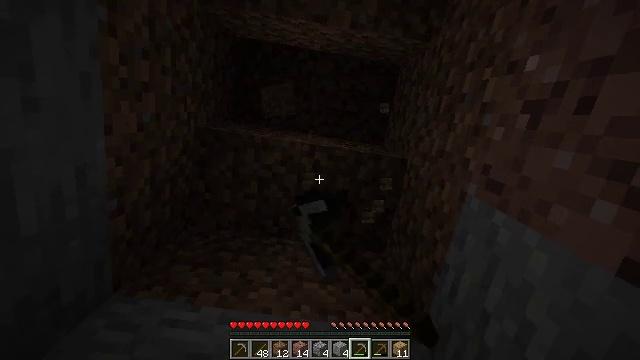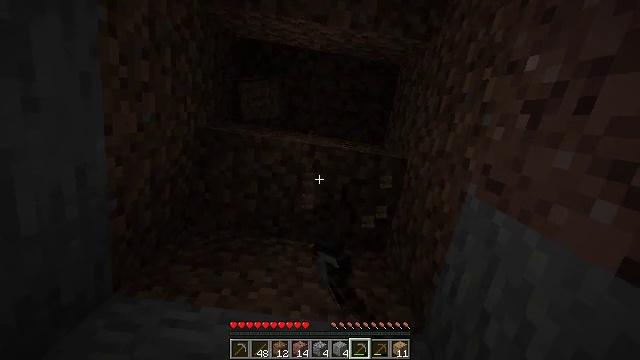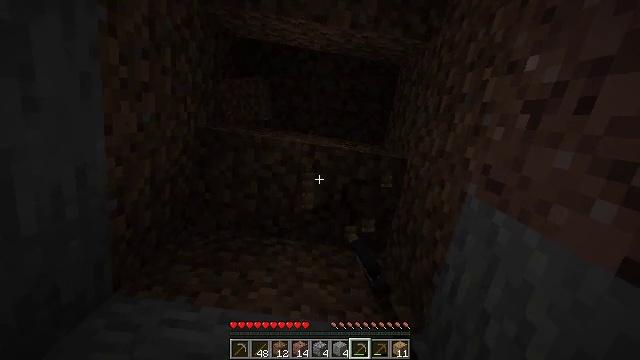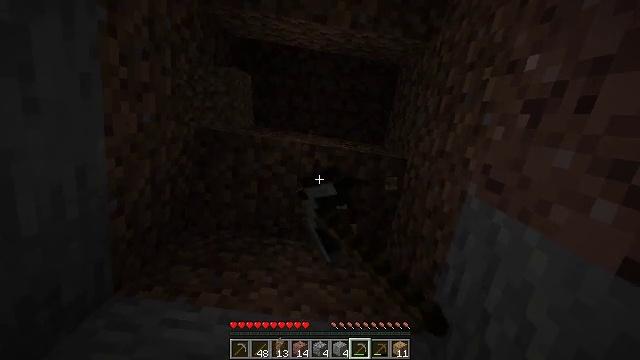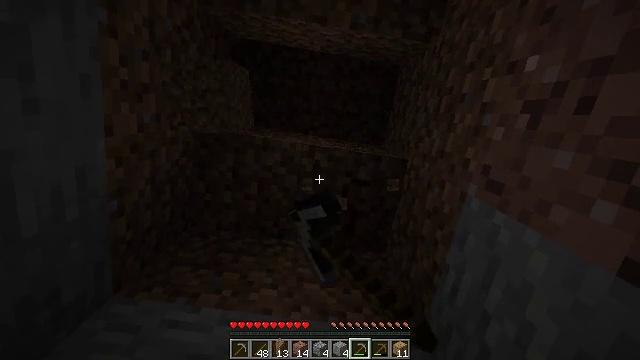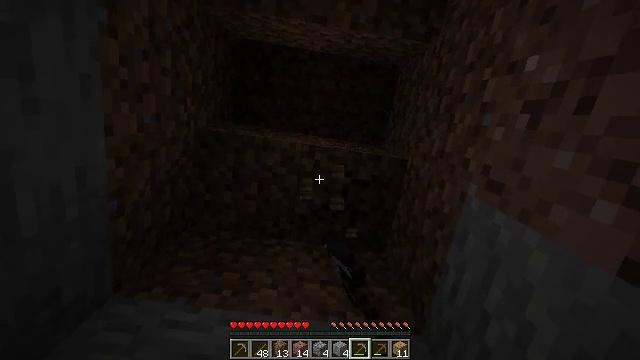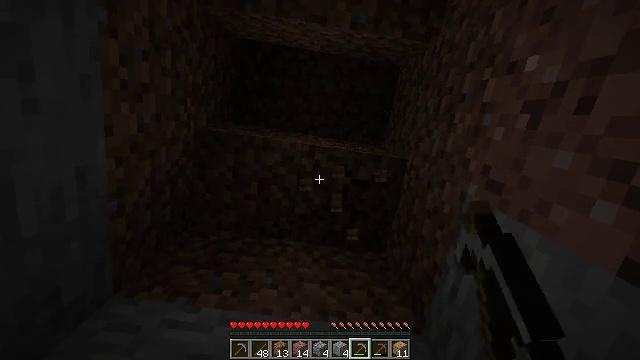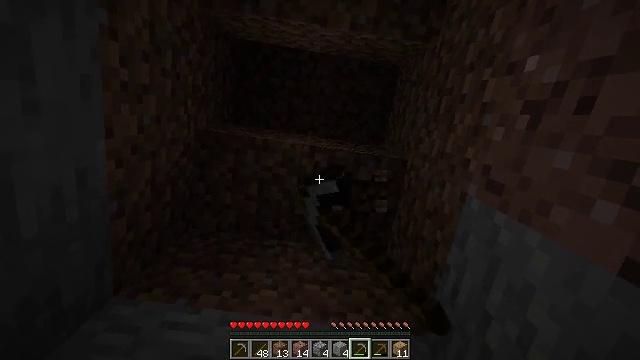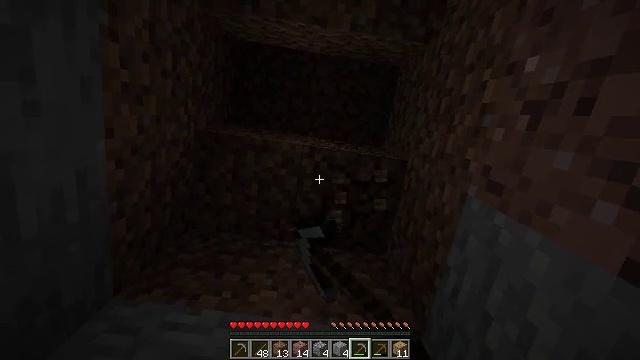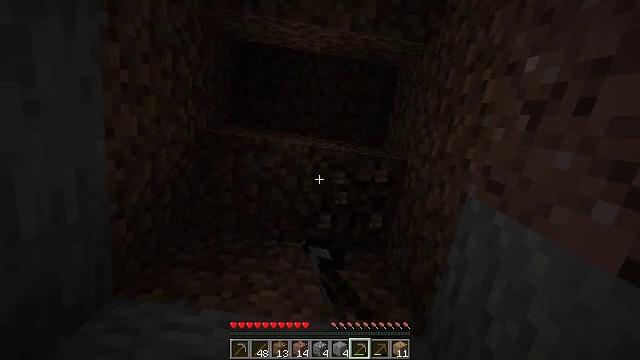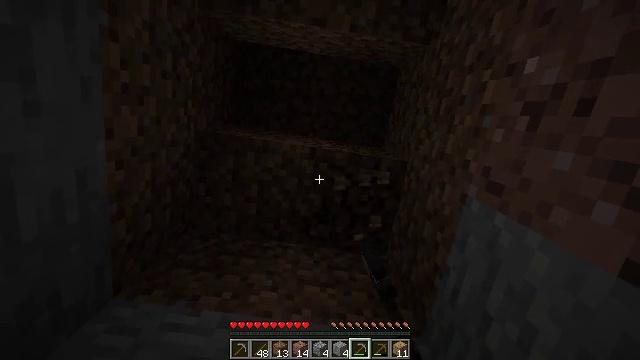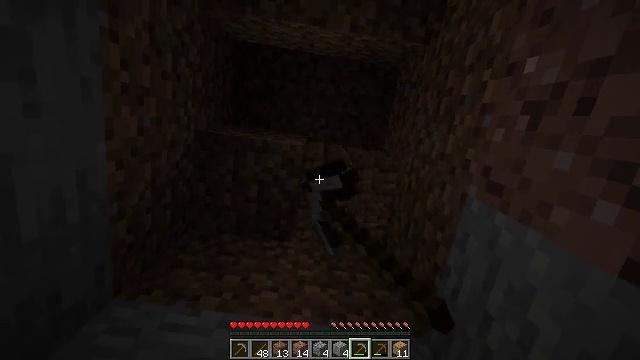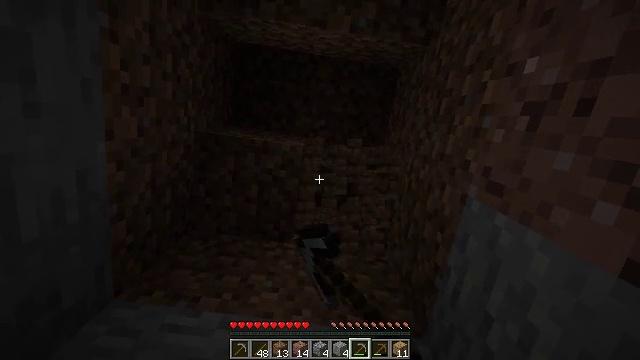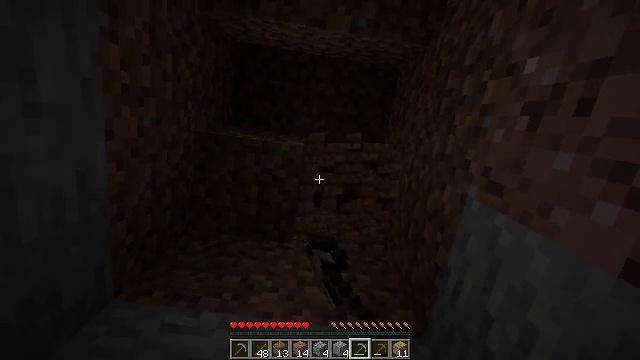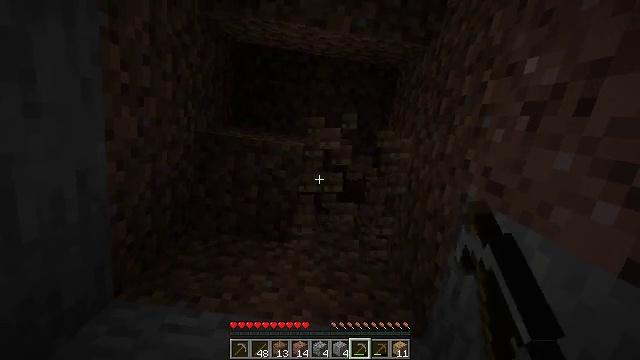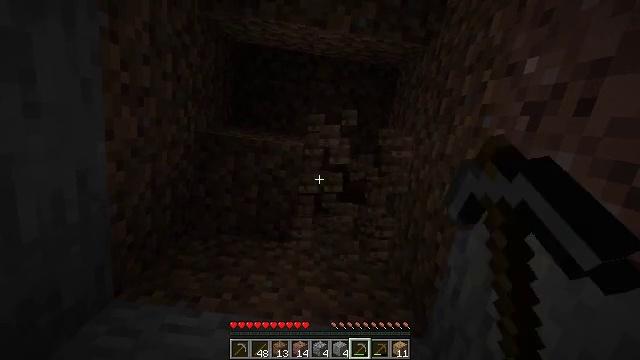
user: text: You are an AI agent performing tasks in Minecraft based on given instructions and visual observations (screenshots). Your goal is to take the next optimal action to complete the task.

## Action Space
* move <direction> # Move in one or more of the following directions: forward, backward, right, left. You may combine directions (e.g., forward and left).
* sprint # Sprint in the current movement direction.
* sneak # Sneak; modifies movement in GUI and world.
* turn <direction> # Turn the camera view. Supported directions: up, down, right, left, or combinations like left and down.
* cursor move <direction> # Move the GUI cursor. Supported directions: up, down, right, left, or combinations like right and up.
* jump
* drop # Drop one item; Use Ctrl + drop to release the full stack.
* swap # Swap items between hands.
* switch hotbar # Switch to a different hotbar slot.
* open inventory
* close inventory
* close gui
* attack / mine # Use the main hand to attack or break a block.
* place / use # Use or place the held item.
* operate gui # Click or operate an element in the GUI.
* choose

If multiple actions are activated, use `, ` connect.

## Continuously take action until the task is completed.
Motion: motion action
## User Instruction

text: Break the dirt block.
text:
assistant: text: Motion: attack / mine
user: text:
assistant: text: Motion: attack / mine
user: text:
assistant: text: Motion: attack / mine
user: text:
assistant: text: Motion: attack / mine
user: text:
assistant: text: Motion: attack / mine
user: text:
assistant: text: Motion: attack / mine
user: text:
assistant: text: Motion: attack / mine
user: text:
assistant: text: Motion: attack / mine
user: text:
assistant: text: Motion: attack / mine
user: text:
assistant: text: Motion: attack / mine
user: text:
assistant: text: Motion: attack / mine
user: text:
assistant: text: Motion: attack / mine
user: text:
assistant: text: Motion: attack / mine
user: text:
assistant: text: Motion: attack / mine
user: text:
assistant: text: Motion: attack / mine
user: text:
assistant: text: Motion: attack / mine
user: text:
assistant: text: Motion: turn left, attack / mine
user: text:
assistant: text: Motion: turn left, attack / mine
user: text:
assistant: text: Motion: turn left and down, attack / mine
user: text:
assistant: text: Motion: turn left, attack / mine
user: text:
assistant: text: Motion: turn left, attack / mine
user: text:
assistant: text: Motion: attack / mine
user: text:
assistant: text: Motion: attack / mine
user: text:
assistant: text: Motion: turn left, attack / mine
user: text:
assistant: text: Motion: turn left and down, attack / mine
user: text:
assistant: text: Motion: turn left and down, attack / mine
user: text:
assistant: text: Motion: turn left and down, attack / mine
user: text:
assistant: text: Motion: turn left, attack / mine
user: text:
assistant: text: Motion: attack / mine
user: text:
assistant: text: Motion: attack / mine